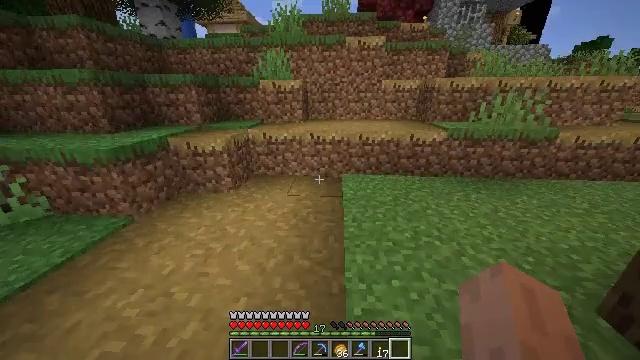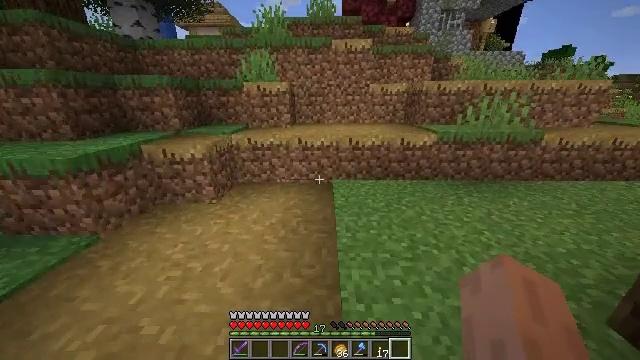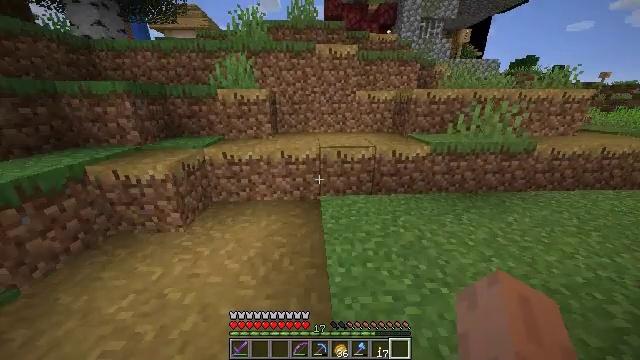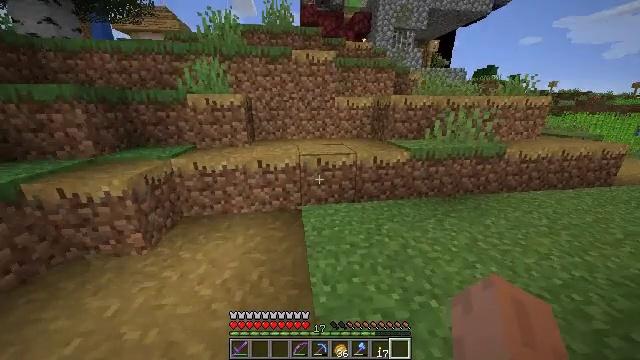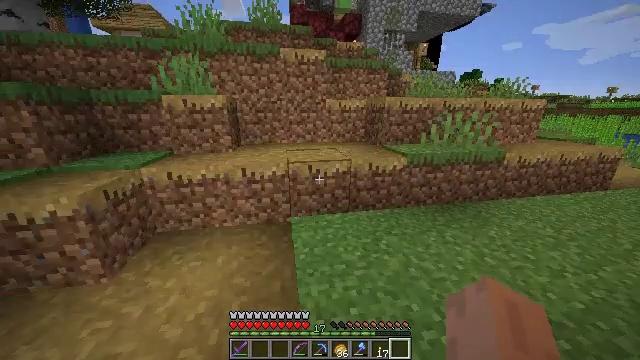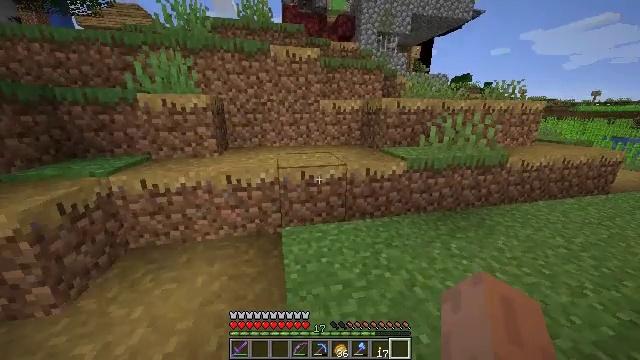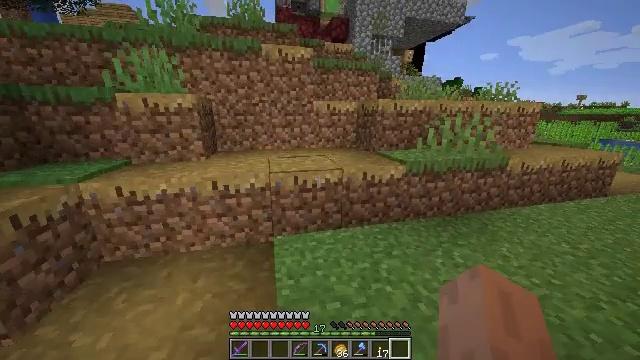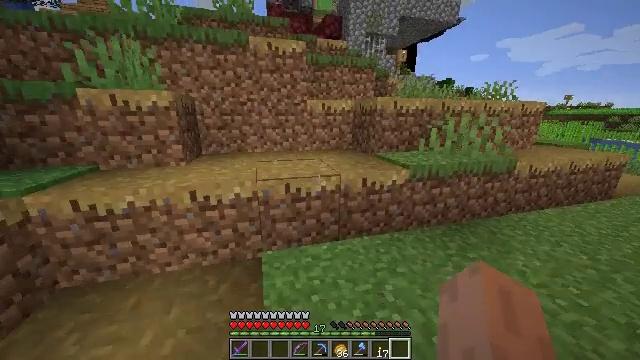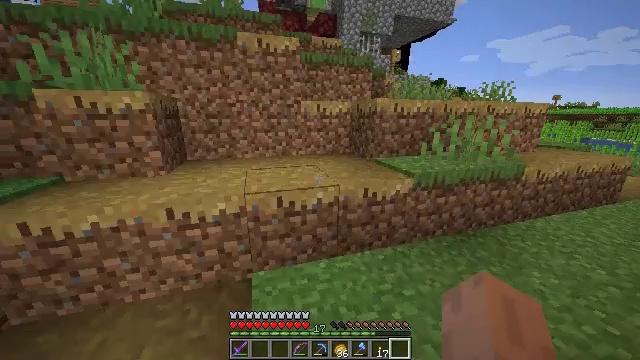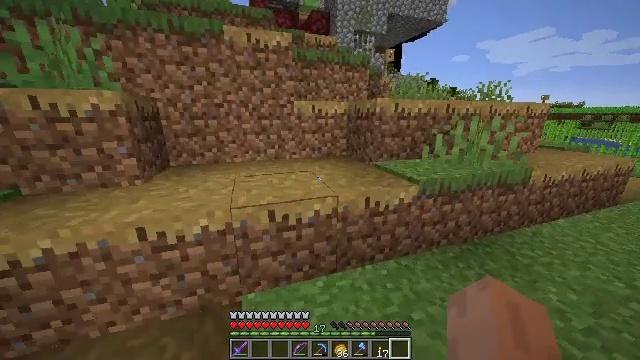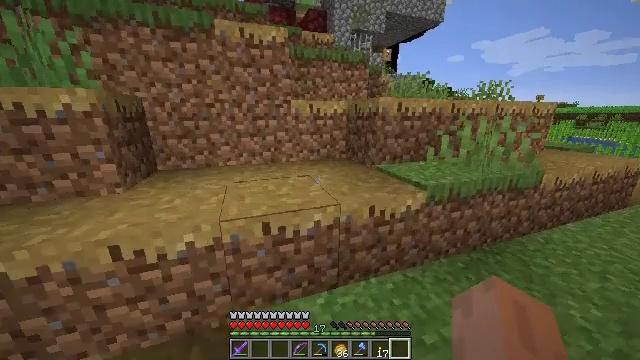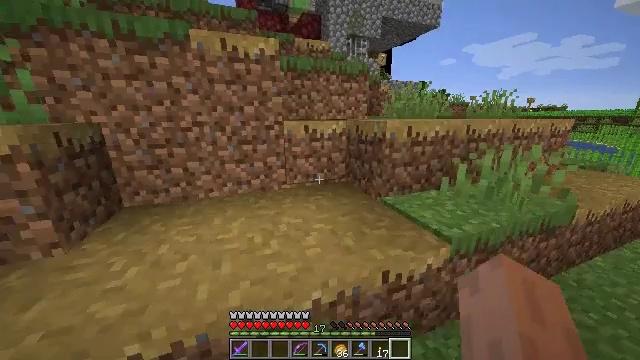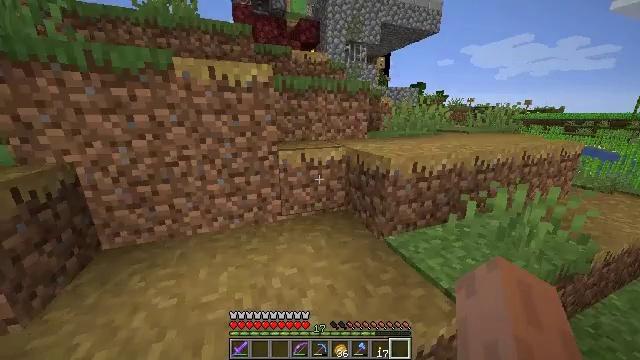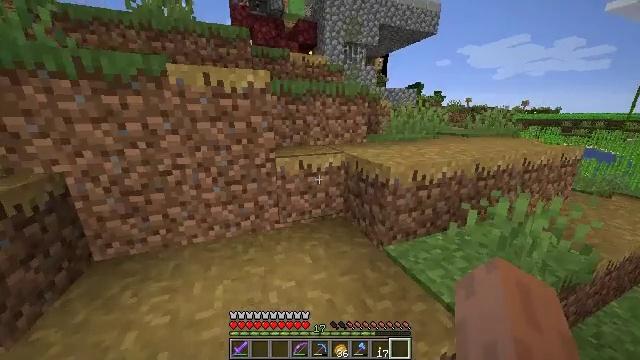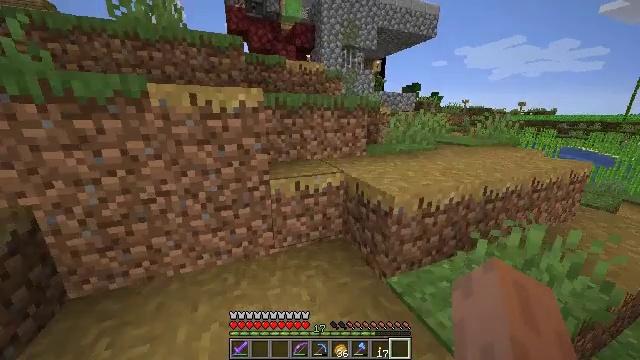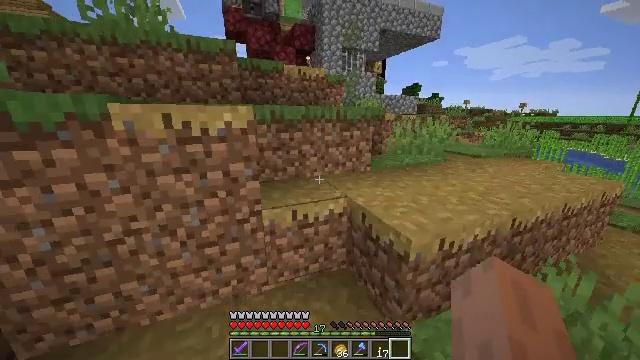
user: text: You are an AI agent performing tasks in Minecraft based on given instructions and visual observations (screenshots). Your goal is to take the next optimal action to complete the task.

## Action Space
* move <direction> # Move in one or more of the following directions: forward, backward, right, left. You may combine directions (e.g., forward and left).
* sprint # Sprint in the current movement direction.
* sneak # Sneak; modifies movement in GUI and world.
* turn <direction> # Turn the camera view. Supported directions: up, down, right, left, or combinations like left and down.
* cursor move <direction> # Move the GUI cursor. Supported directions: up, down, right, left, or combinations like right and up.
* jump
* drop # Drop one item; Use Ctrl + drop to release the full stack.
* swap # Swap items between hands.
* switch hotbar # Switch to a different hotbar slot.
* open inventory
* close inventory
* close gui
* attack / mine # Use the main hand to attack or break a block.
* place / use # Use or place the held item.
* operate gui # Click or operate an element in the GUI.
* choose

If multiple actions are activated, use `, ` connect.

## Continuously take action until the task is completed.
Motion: motion action
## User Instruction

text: Break the white banner to remove it.
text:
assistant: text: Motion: move forward, turn right and up
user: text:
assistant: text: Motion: move forward, turn right and up
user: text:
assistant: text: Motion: move forward, turn right and up
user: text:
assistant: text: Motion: move forward, turn right
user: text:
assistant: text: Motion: move forward, turn right
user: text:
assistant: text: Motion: move forward, turn right
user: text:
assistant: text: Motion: move forward, turn right
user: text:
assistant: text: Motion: move forward, turn right
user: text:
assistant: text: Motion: move forward, turn right
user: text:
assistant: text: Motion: move forward
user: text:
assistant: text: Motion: move forward, turn right, jump
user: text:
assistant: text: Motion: move forward, jump
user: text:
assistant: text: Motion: move forward, jump
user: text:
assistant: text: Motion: move forward
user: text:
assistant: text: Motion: move forward
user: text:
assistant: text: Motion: move forward
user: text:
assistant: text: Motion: move forward
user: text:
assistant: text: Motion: move forward
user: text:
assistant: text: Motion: move forward
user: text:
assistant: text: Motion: move forward
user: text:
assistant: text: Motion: move forward
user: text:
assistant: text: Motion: move forward, jump
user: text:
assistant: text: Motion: move forward, turn left, jump
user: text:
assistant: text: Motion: move forward, turn left and down, jump
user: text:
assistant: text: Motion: move forward, turn left and down, jump
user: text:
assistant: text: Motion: move forward, turn left
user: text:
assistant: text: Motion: move forward, turn left
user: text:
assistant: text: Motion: move forward, turn left
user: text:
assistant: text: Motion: move forward, turn left
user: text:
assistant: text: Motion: move forward, turn left